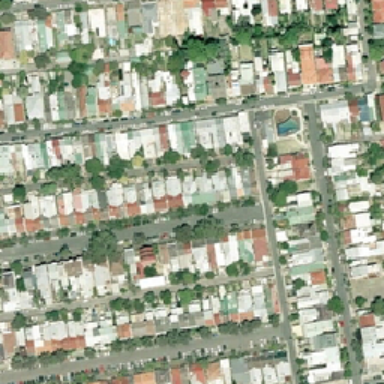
These dense houses form residential areas .